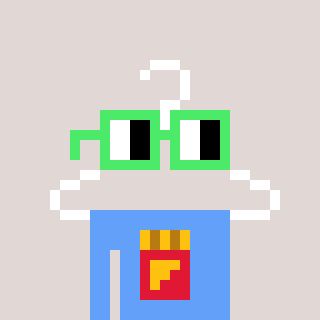
a pixel art character with square light green glasses, a hanger-shaped head and a blue-colored body on a warm background